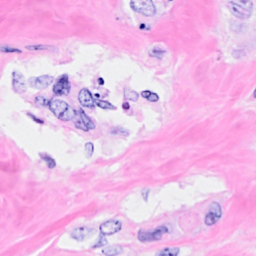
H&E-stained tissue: Breast